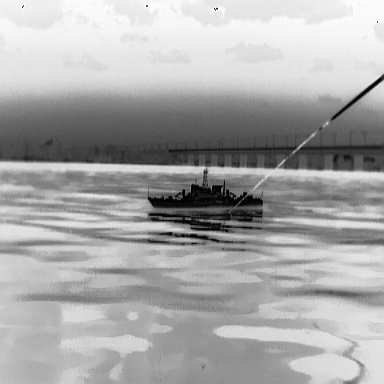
There is a warship in the infrared image.